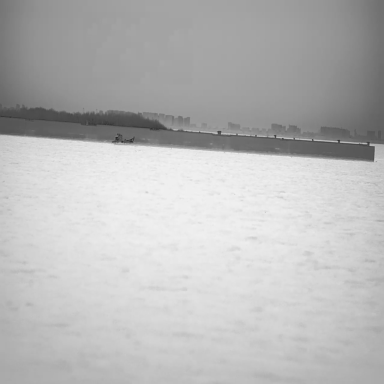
There is a bulk_carrier in the infrared image.